Aerial crown-view tile of a tropical tree (Barro Colorado Island, Panama), acquired 20250217:
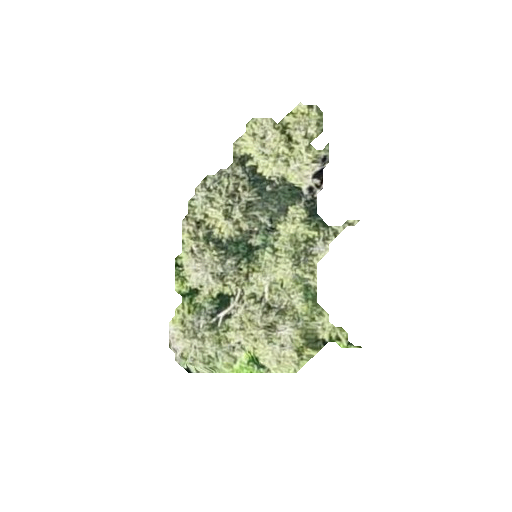
Species: Quararibea stenophylla
GBIF accepted scientific name: Quararibea stenophylla
Crown area: 48.741 m²